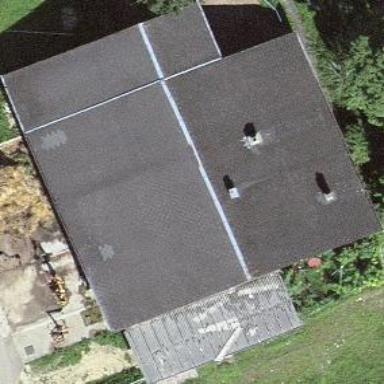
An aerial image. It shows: Farm building.